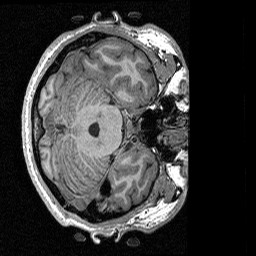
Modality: T1w
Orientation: axial
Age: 29
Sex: male
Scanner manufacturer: siemens
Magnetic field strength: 3 T
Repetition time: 2.3 s
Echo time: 0.00298 s